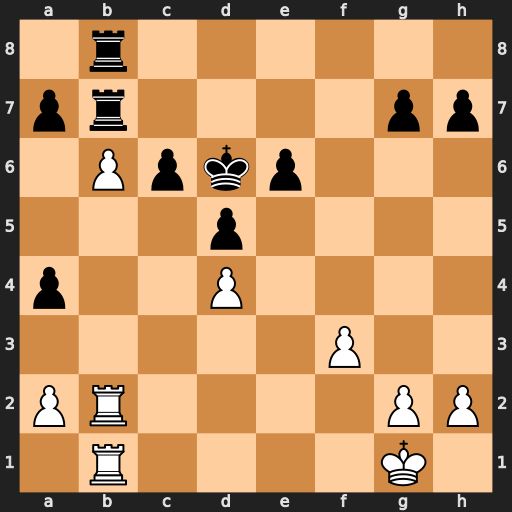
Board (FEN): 1r6/pr4pp/1Ppkp3/3p4/p2P4/5P2/PR4PP/1R4K1
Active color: w
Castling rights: -
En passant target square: -
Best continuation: bxa7 Rxa7 Rxb8